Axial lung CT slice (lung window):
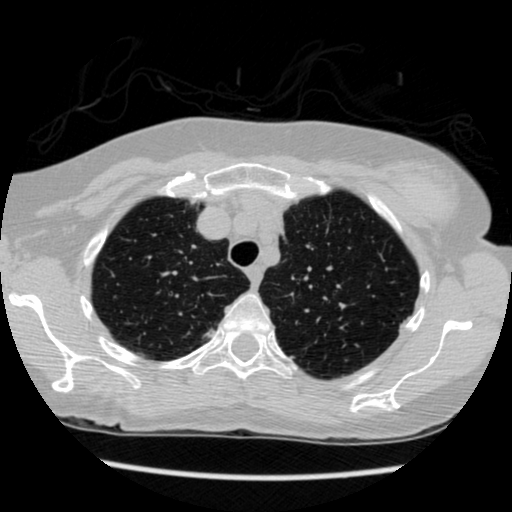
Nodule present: no